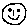
Label: smiley face